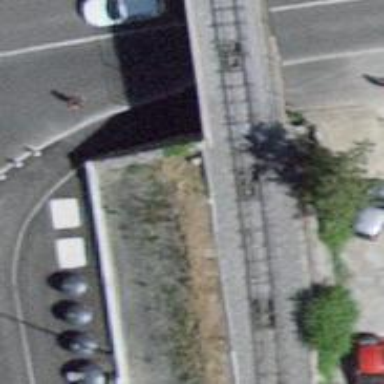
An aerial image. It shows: Funicular railway bridge.